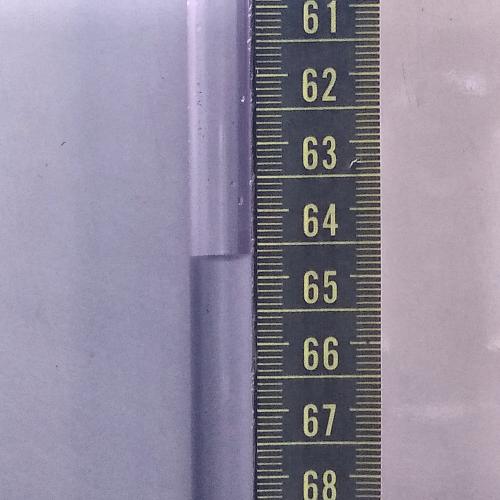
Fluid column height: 64.7 cm